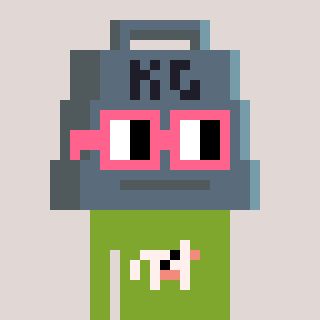
a pixel art character with square pink glasses, a weight-shaped head and a slimegreen-colored body on a warm background